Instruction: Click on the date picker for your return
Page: home
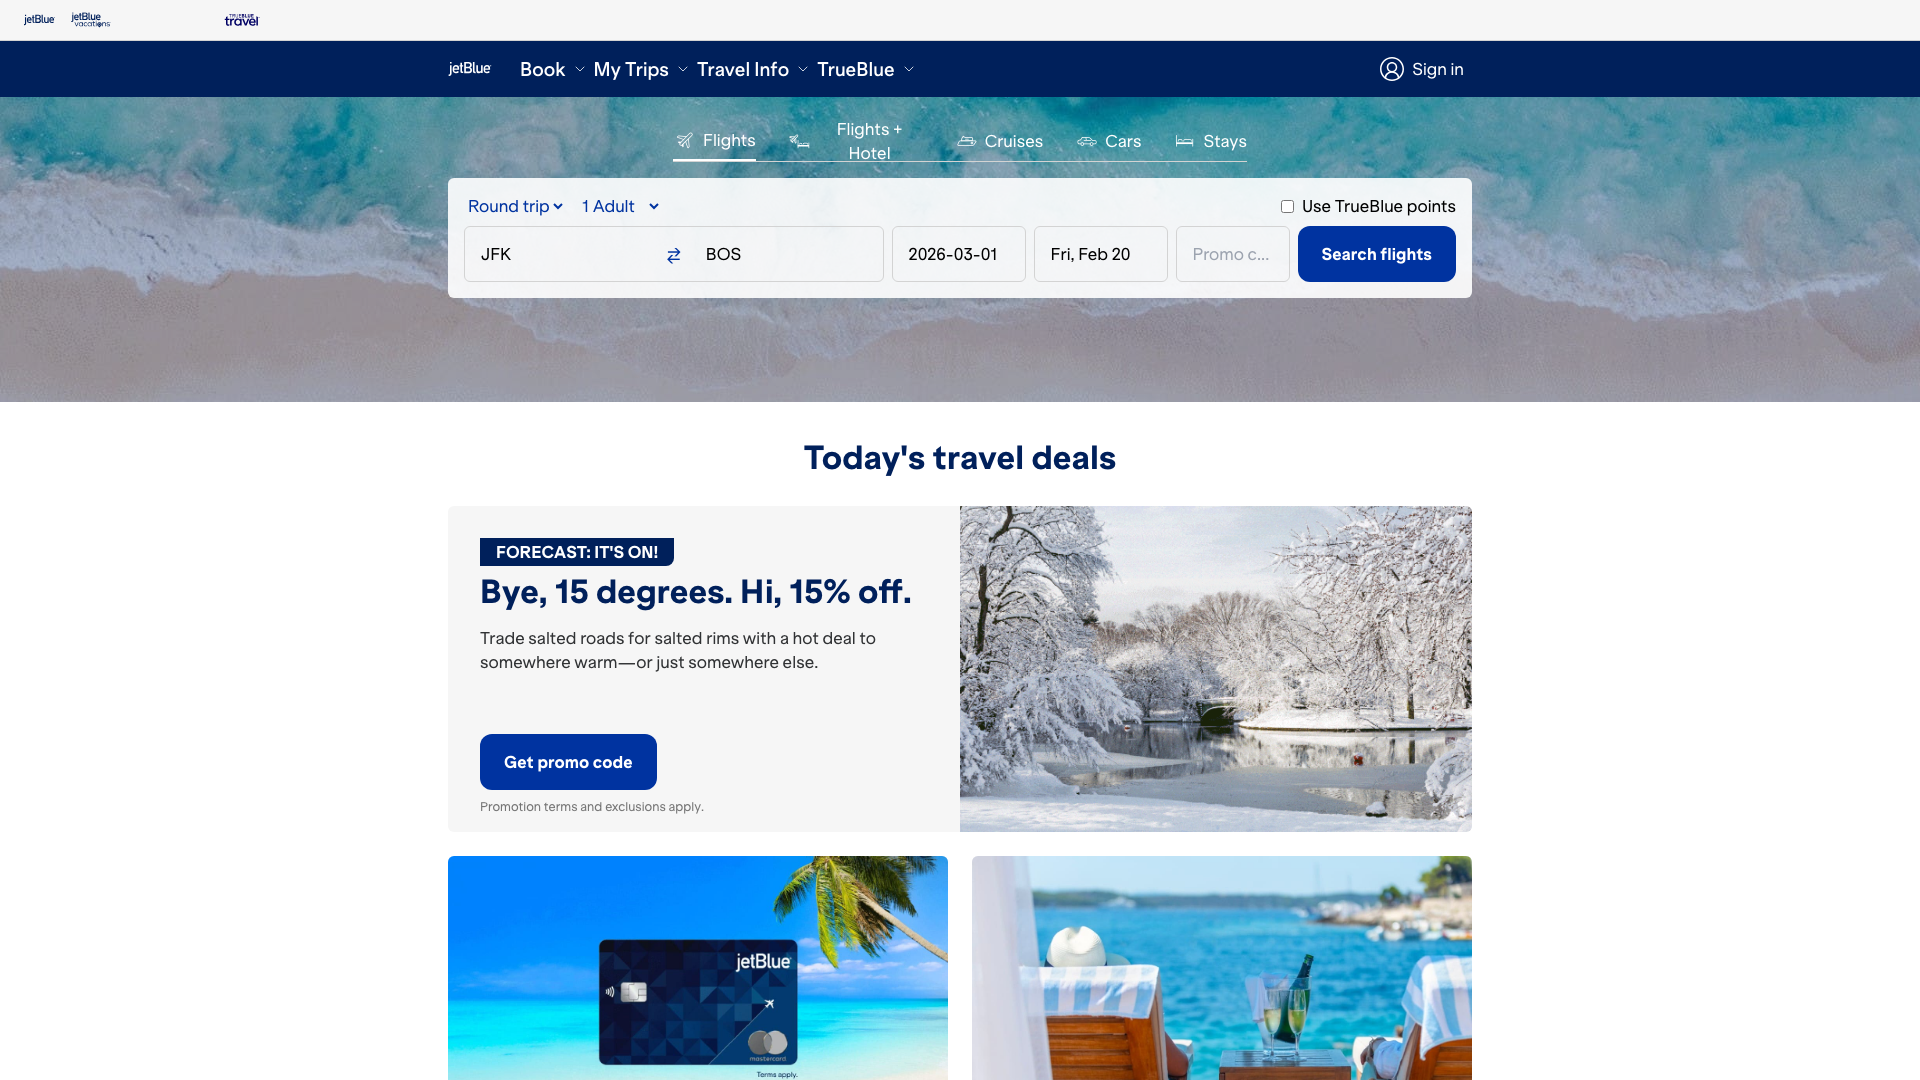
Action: click